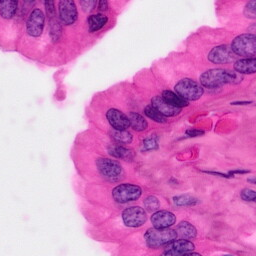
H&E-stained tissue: Pancreatic